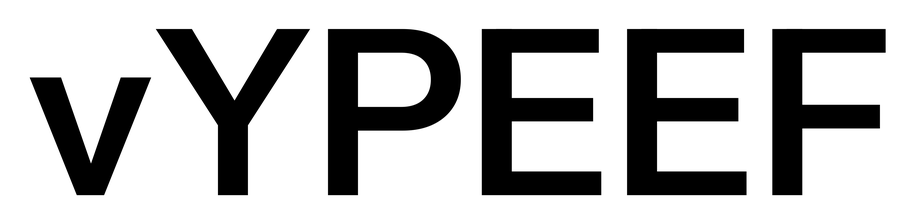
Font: InstrumentSans_SemiBold